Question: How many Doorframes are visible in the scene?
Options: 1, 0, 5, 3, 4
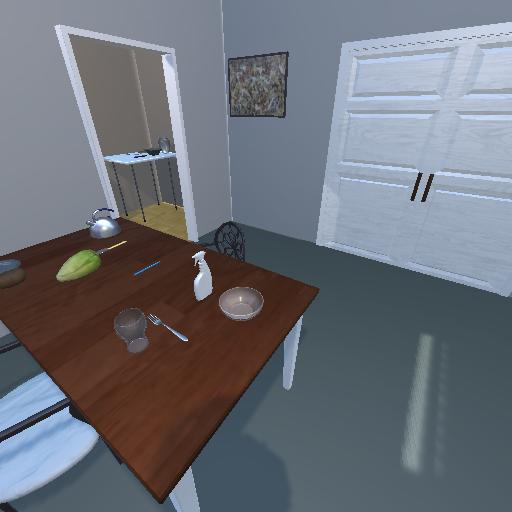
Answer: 1